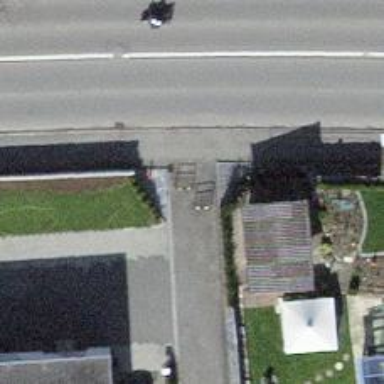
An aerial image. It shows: Cycle barrier.